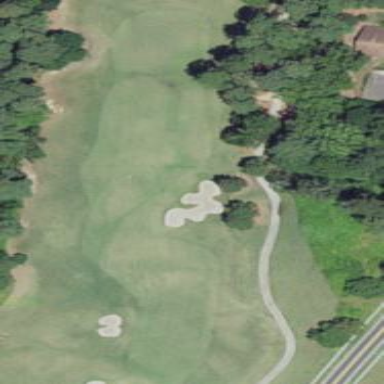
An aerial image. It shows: Golf fairway in the image.